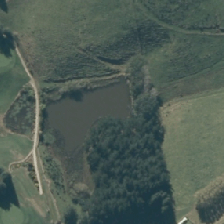
Land cover: lake_pond